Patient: sex M, age 66
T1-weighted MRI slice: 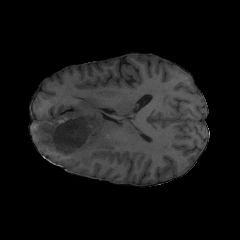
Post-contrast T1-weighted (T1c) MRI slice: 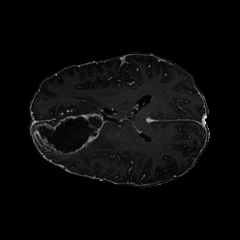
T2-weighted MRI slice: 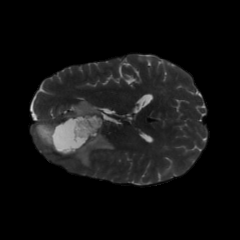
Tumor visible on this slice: yes
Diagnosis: Glioblastoma, IDH-wildtype
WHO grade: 4